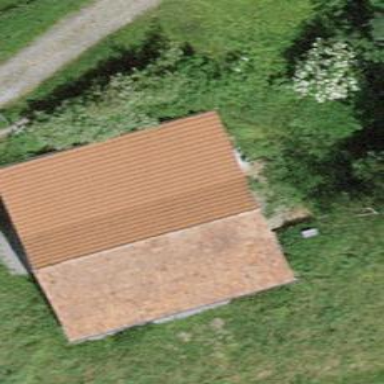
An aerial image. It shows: Shelter.